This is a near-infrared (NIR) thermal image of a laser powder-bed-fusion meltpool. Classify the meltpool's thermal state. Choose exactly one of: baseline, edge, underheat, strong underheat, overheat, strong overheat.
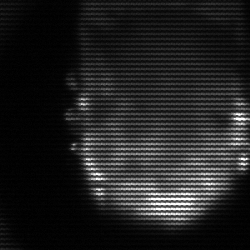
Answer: baseline